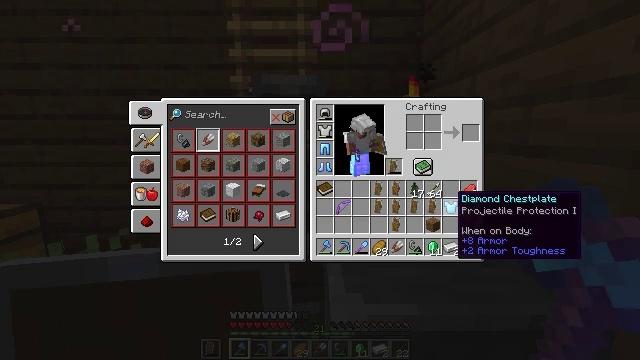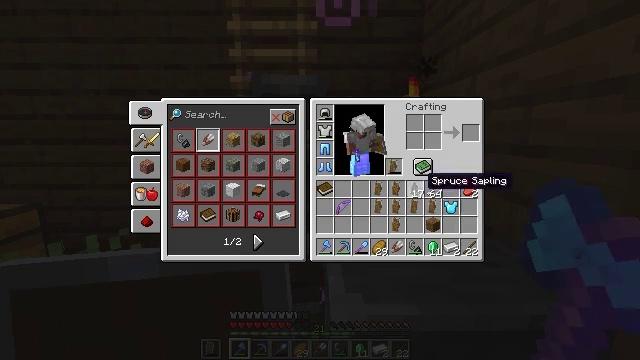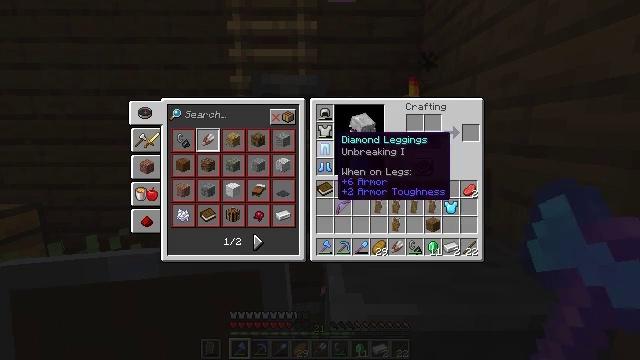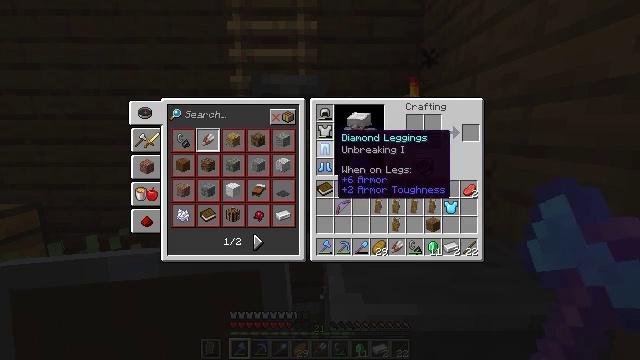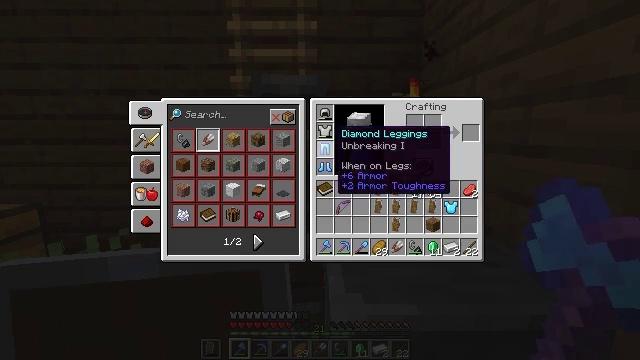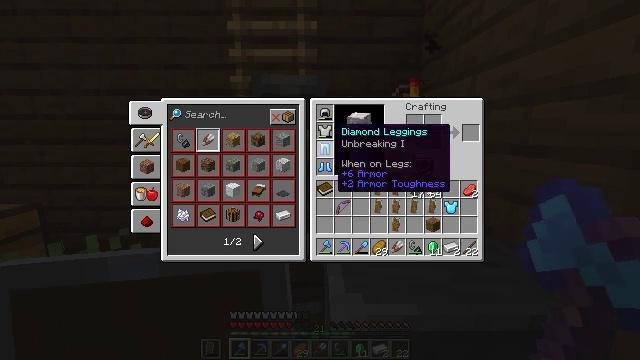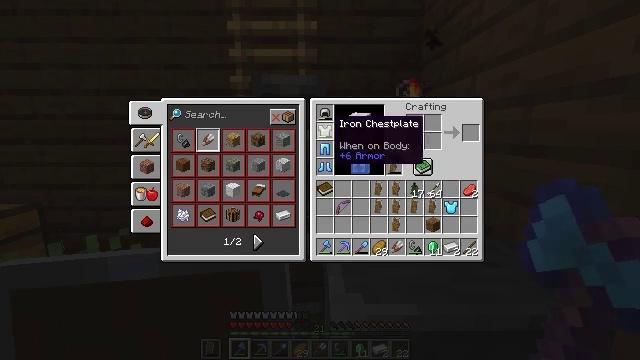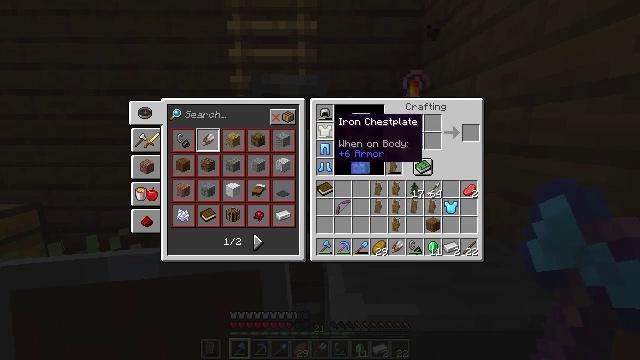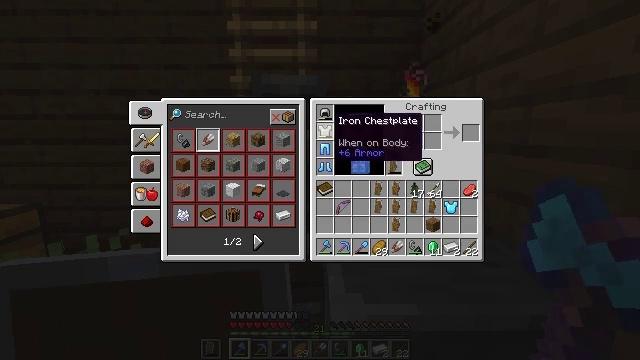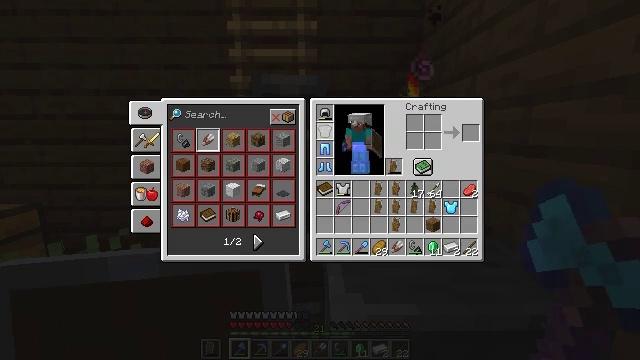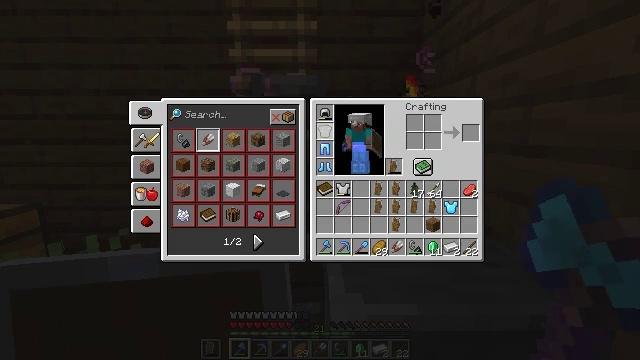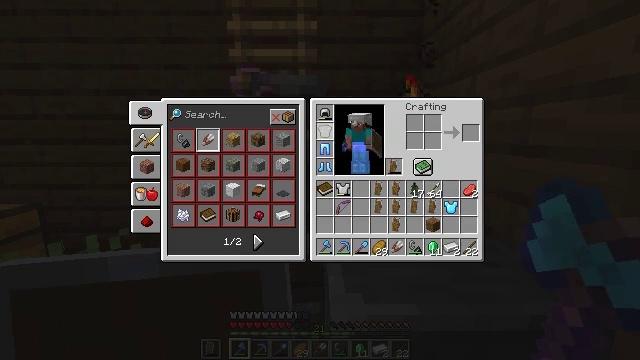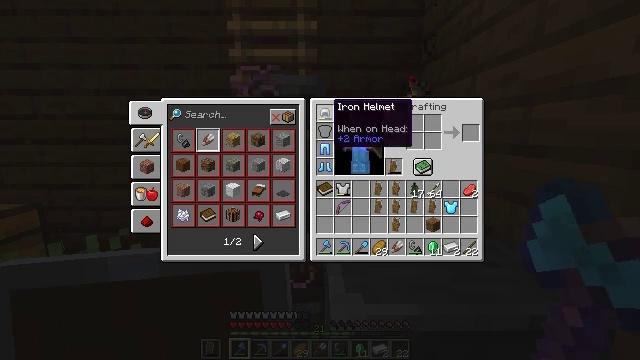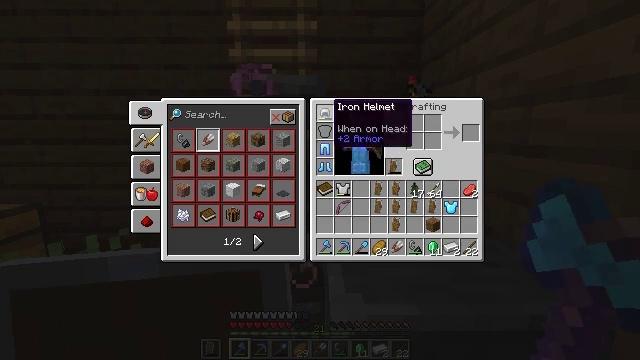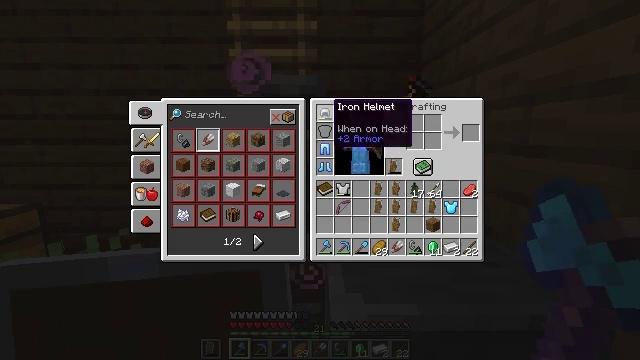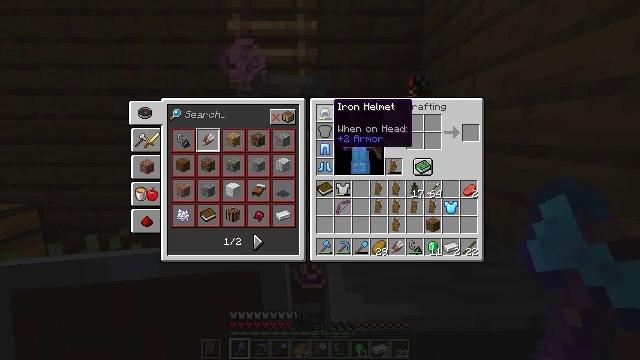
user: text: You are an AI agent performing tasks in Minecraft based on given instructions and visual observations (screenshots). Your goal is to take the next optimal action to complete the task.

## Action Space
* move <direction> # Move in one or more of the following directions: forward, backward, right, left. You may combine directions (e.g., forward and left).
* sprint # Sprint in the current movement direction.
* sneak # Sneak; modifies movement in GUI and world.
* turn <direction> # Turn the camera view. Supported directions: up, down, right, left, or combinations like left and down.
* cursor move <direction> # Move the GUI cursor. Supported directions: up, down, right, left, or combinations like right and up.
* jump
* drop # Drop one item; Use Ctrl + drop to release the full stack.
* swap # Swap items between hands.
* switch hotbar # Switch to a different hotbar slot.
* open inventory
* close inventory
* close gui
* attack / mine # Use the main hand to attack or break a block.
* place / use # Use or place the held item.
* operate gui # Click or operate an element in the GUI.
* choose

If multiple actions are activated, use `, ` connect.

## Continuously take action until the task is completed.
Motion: motion action
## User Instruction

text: Drop a shield.
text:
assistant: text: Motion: sneak, cursor move left and up
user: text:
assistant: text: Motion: sneak, cursor move left and up
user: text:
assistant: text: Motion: sneak
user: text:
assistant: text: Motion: sneak
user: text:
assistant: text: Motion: sneak
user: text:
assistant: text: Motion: sneak, cursor move up
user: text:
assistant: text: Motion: sneak
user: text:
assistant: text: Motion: sneak
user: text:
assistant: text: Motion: sneak, operate gui
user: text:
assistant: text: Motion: sneak, operate gui
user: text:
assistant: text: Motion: sneak
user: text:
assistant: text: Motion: sneak, cursor move up
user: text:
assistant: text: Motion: sneak
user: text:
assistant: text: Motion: sneak
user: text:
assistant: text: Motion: sneak
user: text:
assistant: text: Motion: sneak
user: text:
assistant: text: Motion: sneak, cursor move right and down
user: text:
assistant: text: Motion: sneak, cursor move right and down
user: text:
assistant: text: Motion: sneak, cursor move right
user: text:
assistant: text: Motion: sneak
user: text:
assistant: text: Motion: sneak
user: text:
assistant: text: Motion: sneak
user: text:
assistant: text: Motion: sneak, cursor move down
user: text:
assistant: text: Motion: sneak, operate gui
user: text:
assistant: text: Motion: sneak, operate gui
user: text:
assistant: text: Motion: sneak, operate gui
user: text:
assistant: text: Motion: sneak
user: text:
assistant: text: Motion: sneak
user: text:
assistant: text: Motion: sneak
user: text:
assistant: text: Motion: sneak, cursor move right